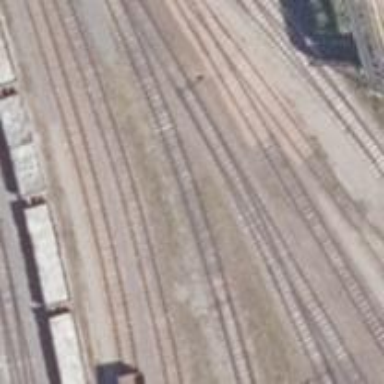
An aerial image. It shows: Railway spur service.